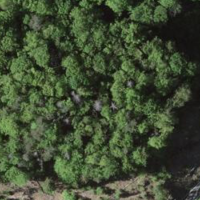
EUNIS habitat code: 41
Species observed at this site:
Cardamine heptaphylla
Ilex aquifolium